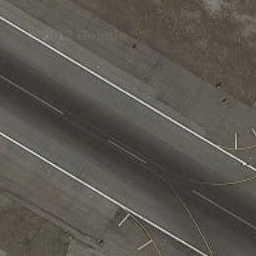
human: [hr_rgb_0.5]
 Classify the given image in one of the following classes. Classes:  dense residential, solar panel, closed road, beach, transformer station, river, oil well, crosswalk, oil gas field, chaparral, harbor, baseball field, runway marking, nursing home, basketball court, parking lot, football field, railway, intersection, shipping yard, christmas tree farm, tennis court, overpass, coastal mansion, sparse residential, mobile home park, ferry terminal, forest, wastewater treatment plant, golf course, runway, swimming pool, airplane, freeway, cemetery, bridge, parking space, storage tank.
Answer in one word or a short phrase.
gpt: runway